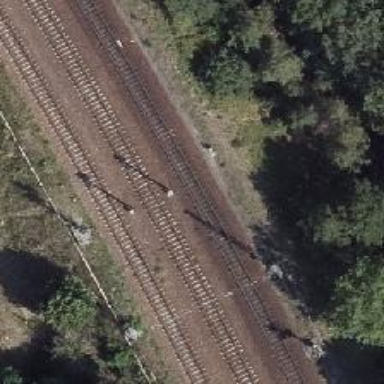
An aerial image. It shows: Railway signal.